Question: I wonder if its possible to use a BrowseFragment with another Layer/Level of Rows.
something like
'''
cat1 - row1 -> item1 -> subrow1
cat2 - row2 -> item1 -> subrow2
'''
and so on.
Is there something i can do with a BrowseFragment and the Adapter to get that hierarchy or should i implement it myself?
And how could i implement that myself? i would spawn another Activity with a VerticalRowFragment but thats not exactly the same.
Any hints or tipps are welcome.
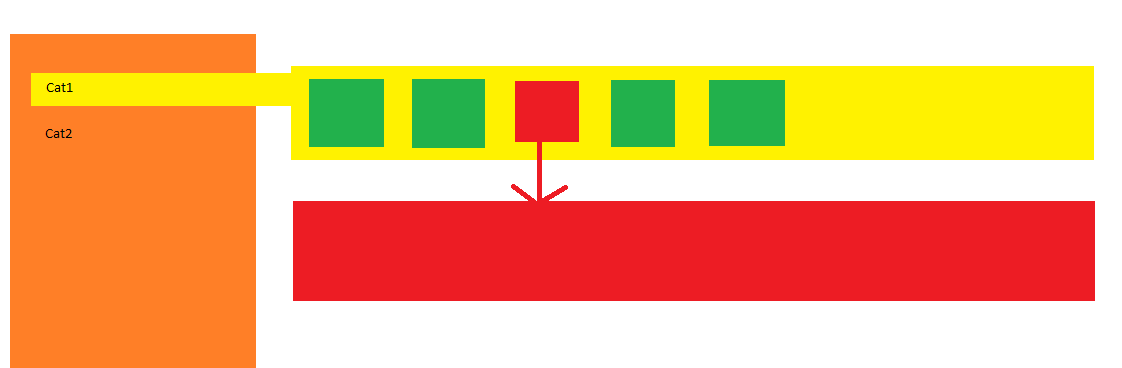
Answer: Yes, it is possible. Take a look at <URL> that does exactly that.
If you want to see an example (and you have a Nexus Player / ADT-1), please check out the <URL>. It is build using that exact same technique.
Here's <URL>, if you want to have a look.